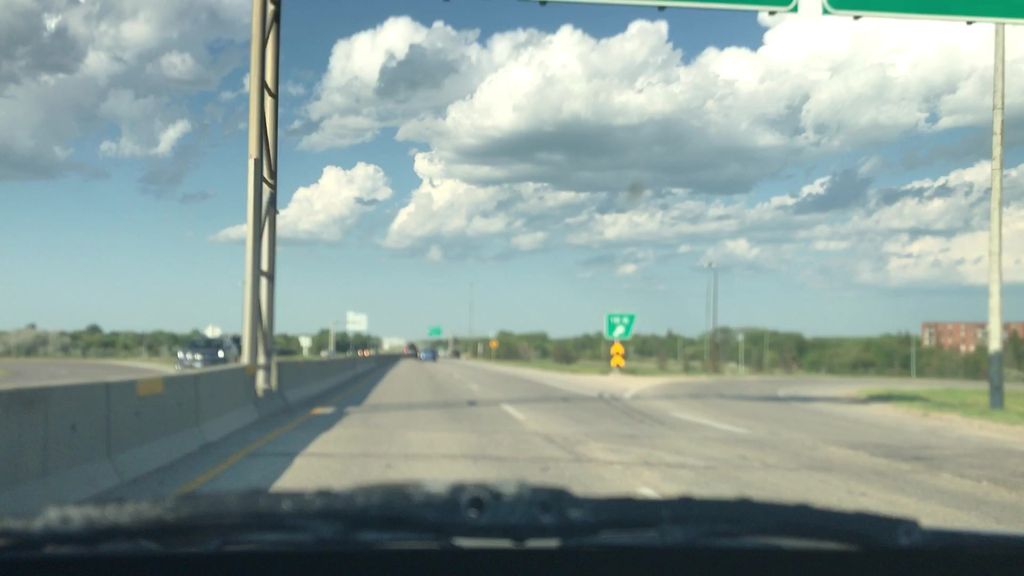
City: winnipeg